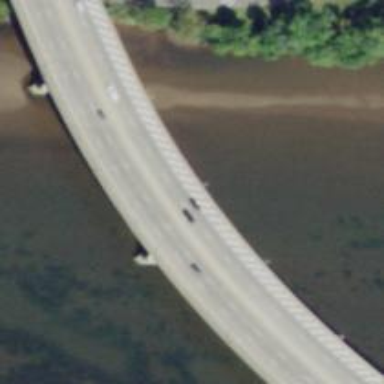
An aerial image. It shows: Urban freeway bridge over motorway.